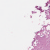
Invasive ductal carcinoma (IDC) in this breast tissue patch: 0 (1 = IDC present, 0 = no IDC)